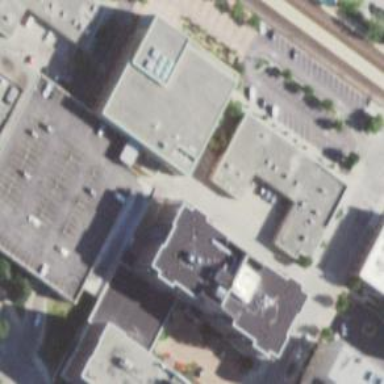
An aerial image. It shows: Public building used as library.